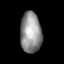
Tissue: lung
Cell type: Epithelial cells
Senescence score: 0.5406
Nuclear area (px): 844
Mean DAPI intensity: 145.557